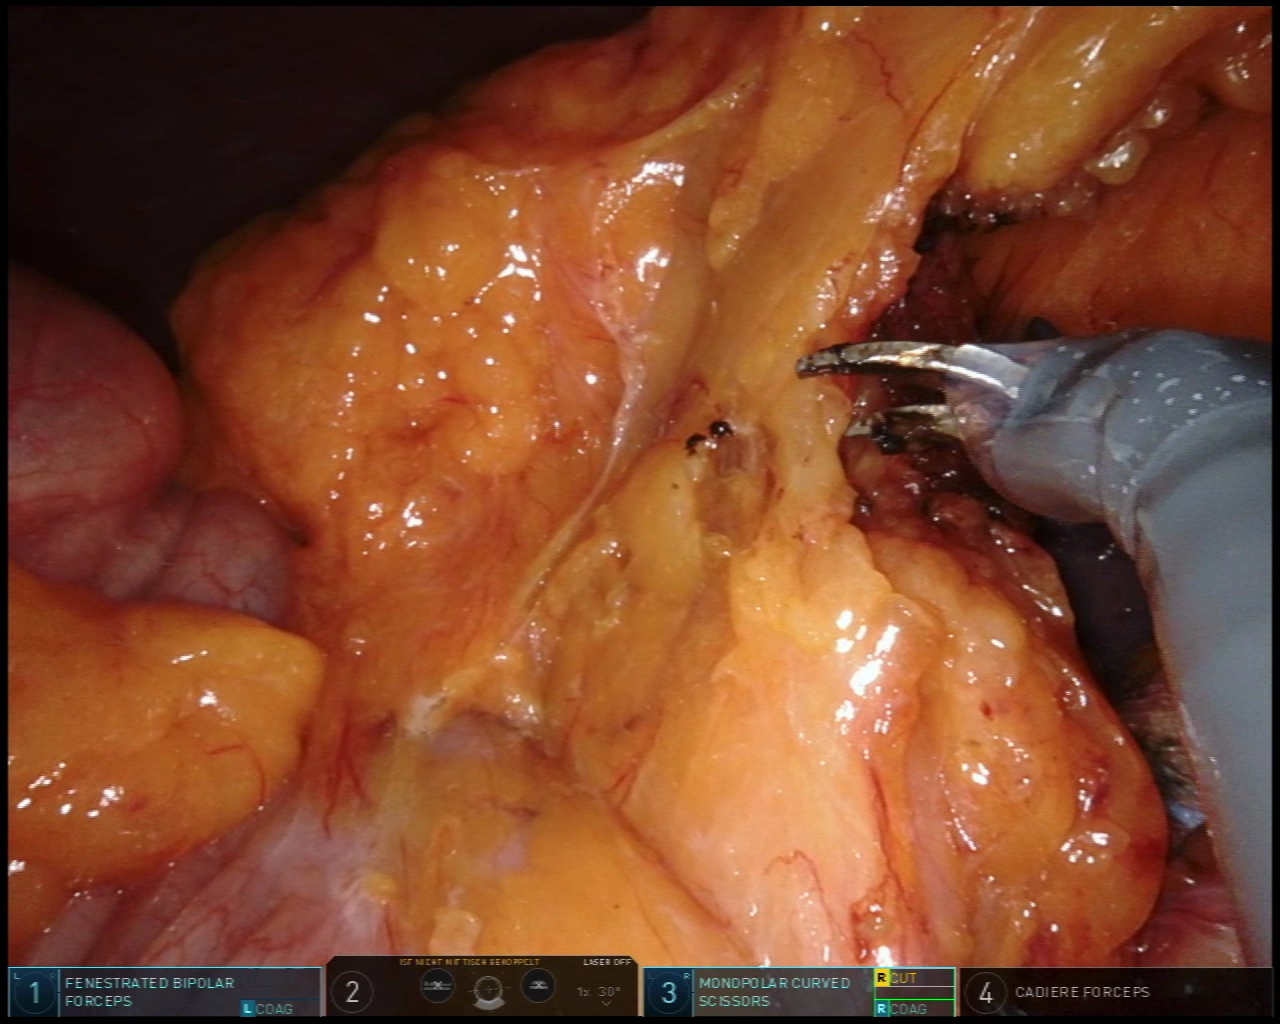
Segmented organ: colon
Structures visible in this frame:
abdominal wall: yes
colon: yes
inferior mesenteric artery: no
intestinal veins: no
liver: no
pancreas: no
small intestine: no
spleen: yes
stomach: no
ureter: no
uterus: no
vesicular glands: no